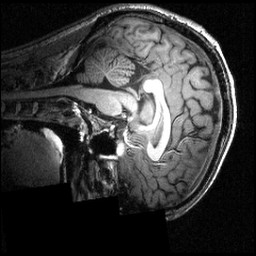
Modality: T1w
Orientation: sagittal
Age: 27
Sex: male
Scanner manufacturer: siemens
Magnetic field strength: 3.951 T
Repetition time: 1.5 s
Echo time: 0.00335 s